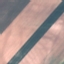
Label: AnnualCrop